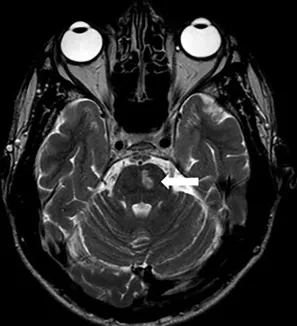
Axial DWI and T2-weighted MRI showing left hemipons infarction (arrows, A and B).
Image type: radiology (mri)